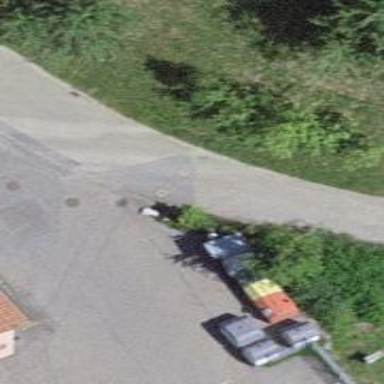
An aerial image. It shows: Recycling container in the area designated for recycling.